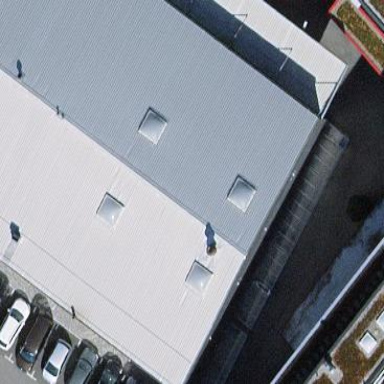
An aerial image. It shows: Industrial building.